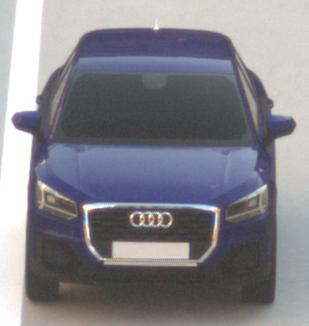
Make: Audi
Model: Q2
Model produced from: 2016
Model produced until: 2020
Doors: 5
Color: blue
Road condition: dry road
Daytime: morning or afternoon
Contrast: low contrast